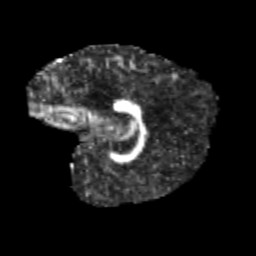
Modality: FA
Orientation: sagittal
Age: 10
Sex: male
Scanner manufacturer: siemens
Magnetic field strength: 3 T
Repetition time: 3.8 s
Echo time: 0.07 s